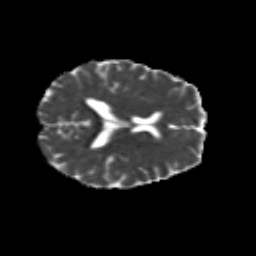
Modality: MD
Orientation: axial
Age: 33
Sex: female
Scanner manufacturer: siemens
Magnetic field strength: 3 T
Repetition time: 8.8 s
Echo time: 0.085 s